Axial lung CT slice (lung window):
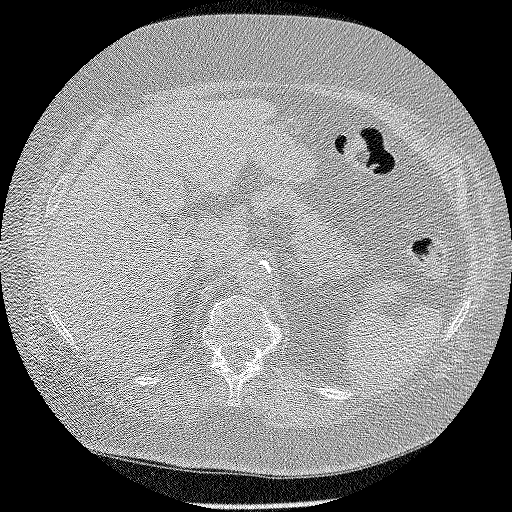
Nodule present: no